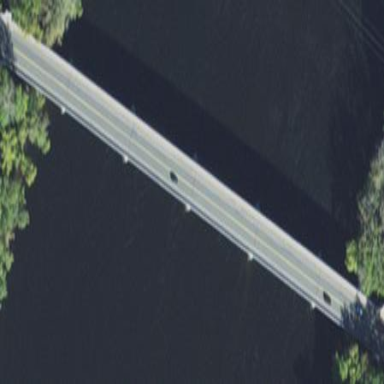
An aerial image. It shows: Man-made bridge.